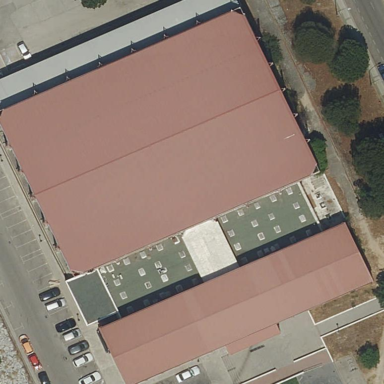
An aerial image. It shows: Sports center building.